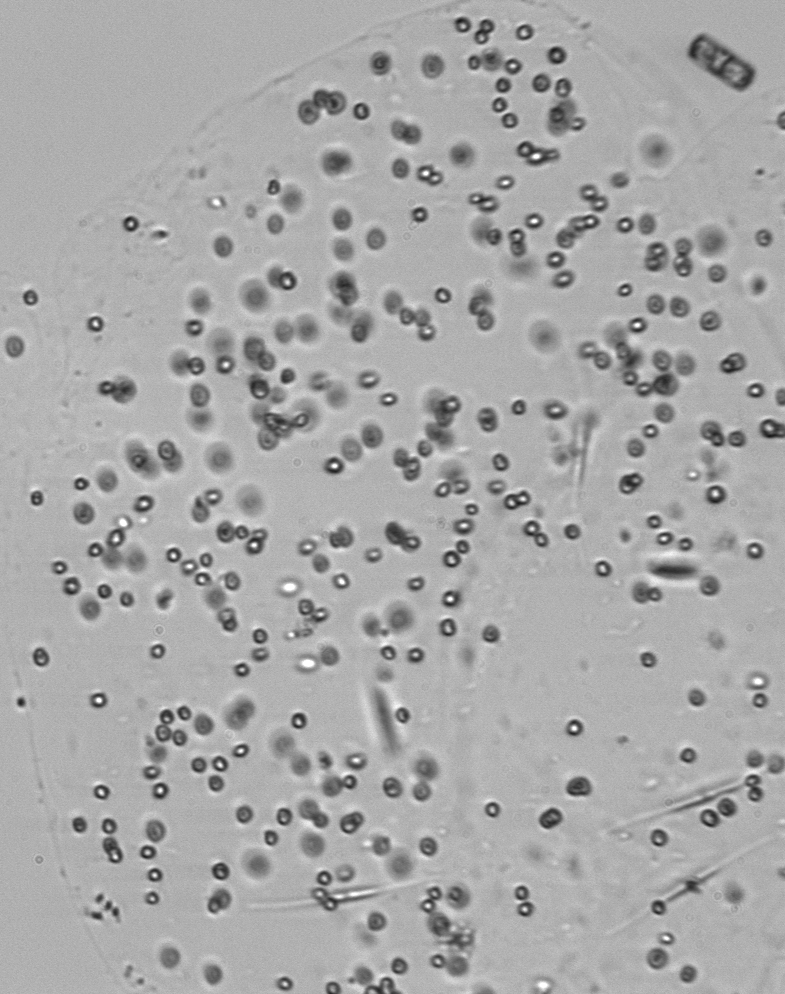
Label: Phaeocystis